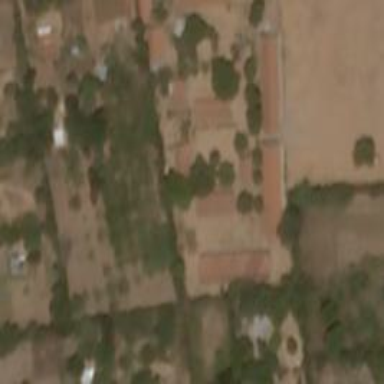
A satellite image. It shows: School.